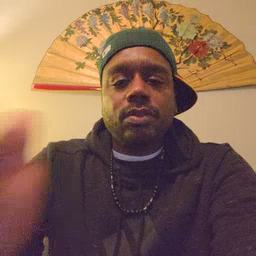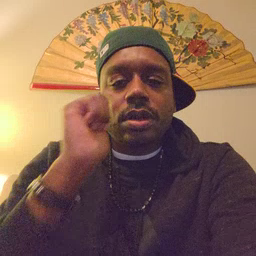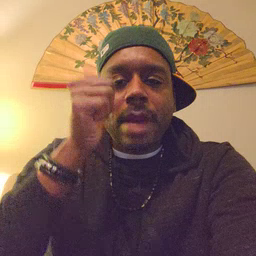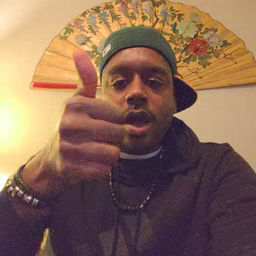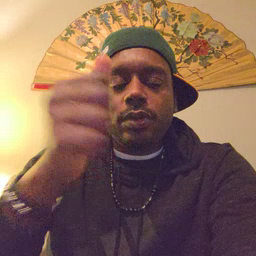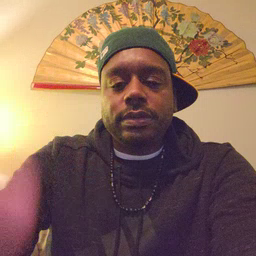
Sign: tomorrow